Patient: sex M, age 75
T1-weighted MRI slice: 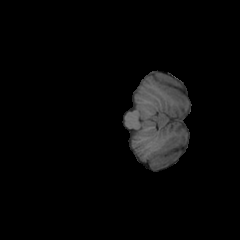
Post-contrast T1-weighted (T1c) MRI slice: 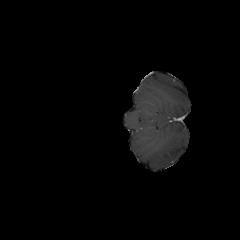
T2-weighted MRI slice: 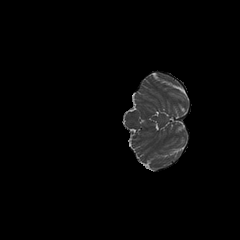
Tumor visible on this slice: no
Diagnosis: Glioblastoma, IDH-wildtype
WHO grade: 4